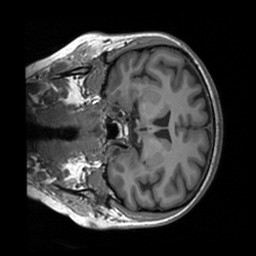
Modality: T1w
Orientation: coronal
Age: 48
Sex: female
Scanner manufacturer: siemens
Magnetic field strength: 3 T
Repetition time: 1.9 s
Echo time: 0.00226 s